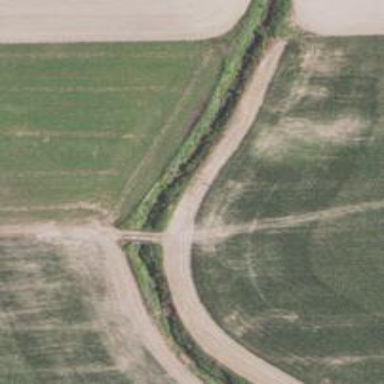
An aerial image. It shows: Track road with bridge.